Question: Hi I have a vertical UICollectionView that works just fine, but the las item is barely visible and you have to pan up the scrollview to fully be able to see it, when you stop panning the item bounces back and you can almost interact with it.
I've tried with the bounces properties in the collection view's properties for scrollview in interface builder, but it's still the same.
Should I have to increase "manually" the scrollview's contentsize in order to let me interact with this item?.
You can barely see in the following screenshot, at the bottom just below 25th July

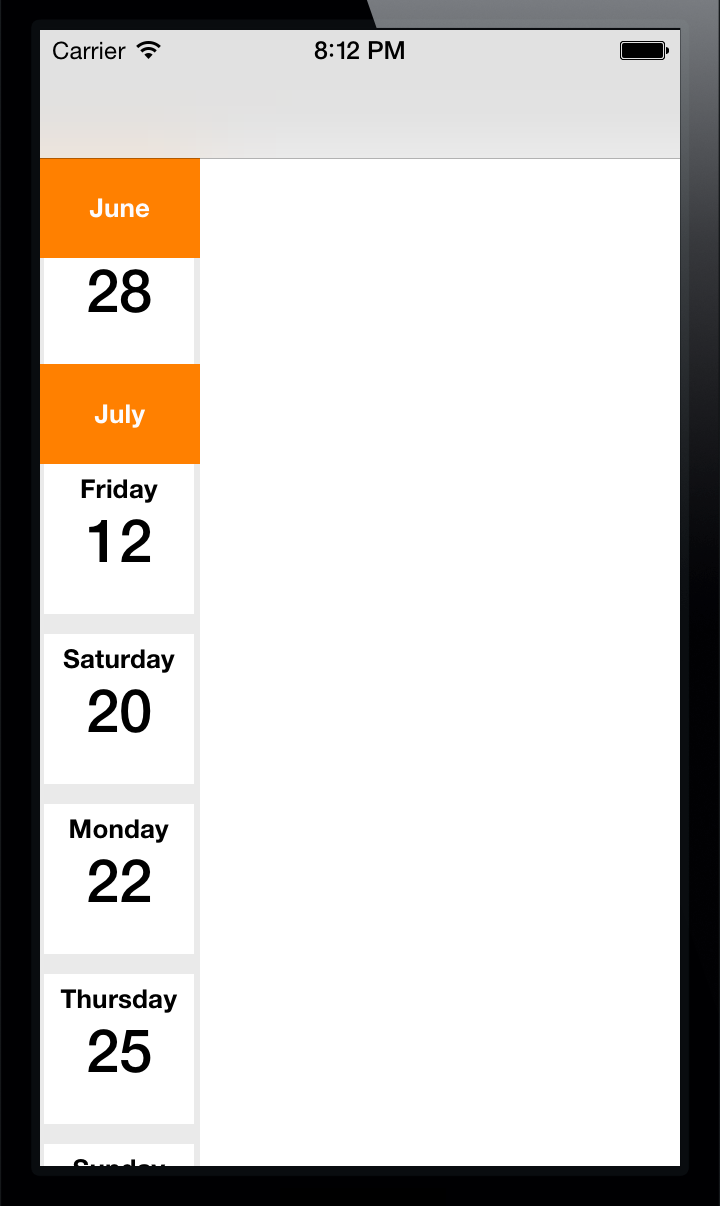
Answer: Just a guess here, but maybe your navigation bar is "pushing" your 'UICollectionView' down.
Are you sure the frame of the 'UICollectionView' is right? Maybe it is extended off screen.